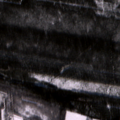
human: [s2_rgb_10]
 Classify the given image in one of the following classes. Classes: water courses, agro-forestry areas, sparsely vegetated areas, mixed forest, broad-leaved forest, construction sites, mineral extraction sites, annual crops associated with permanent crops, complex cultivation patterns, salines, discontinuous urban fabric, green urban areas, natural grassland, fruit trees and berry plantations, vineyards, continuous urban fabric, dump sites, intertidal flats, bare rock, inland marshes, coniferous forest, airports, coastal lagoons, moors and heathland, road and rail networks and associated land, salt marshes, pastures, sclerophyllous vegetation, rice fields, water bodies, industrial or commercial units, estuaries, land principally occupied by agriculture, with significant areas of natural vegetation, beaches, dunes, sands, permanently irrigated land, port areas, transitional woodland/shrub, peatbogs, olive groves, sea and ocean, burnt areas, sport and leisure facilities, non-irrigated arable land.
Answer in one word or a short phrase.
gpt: non-irrigated arable land, broad-leaved forest, coniferous forest, mixed forest, transitional woodland/shrub